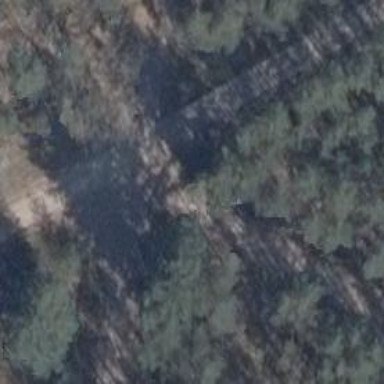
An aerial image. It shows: Track road with grade3 tracktype.